Question: I'm using a Telerik RadChart control on my ASP.NET web application.
This works fine when running on localhost, but now the application has been deployed to IIS7 and the following error appears:

Why is this? And how can I resolve the issue?
I've seen on some forum posts that the solution is to add the following into '<system.webServer>' in the web.config:
'<add name="ChartImage_axd" path="ChartImage.axd" type="Telerik.Web.UI.ChartHttpHandler" verb="*" preCondition="integratedMode,runtimeVersionv2.0"/>'
However, I have already done this, and the error is still appearing.
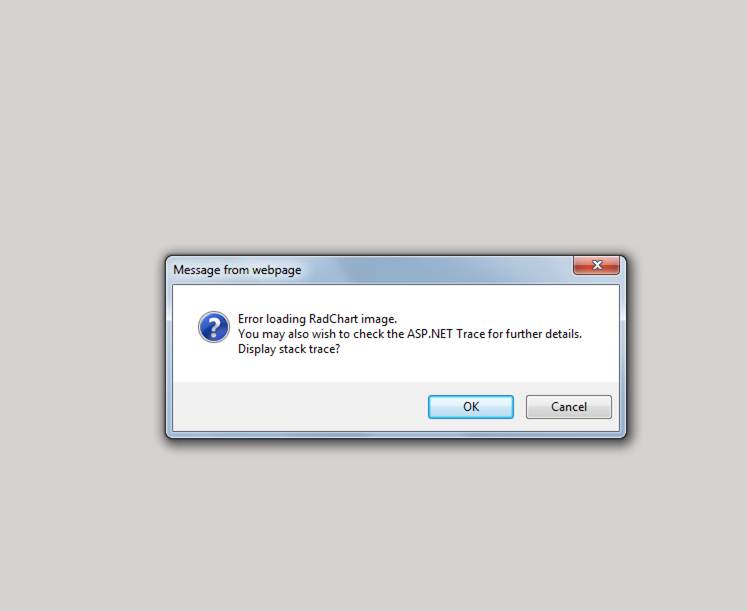
Answer: I had the same problem, for IIS7 the Telerik HTTP Handlers that you have in <system.web> <httphandlers> need to be in <system.webServer><handlers>
I'm not sure if you should remove from system.web but just copy over your telerik http handler
for rad chart, should look something like this:
'''
<add path="ChartImage.axd" verb="*" type="Telerik.Web.UI.ChartHttpHandler, Telerik.Web.UI, Version=2011.3.1305.35, Culture=neutral, PublicKeyToken=121fae78165ba3d4" validate="false" />
'''